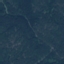
Label: Forest